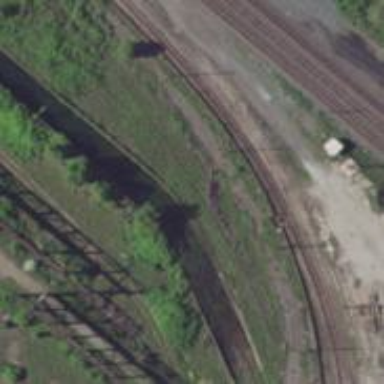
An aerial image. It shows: Disused railway spur service.